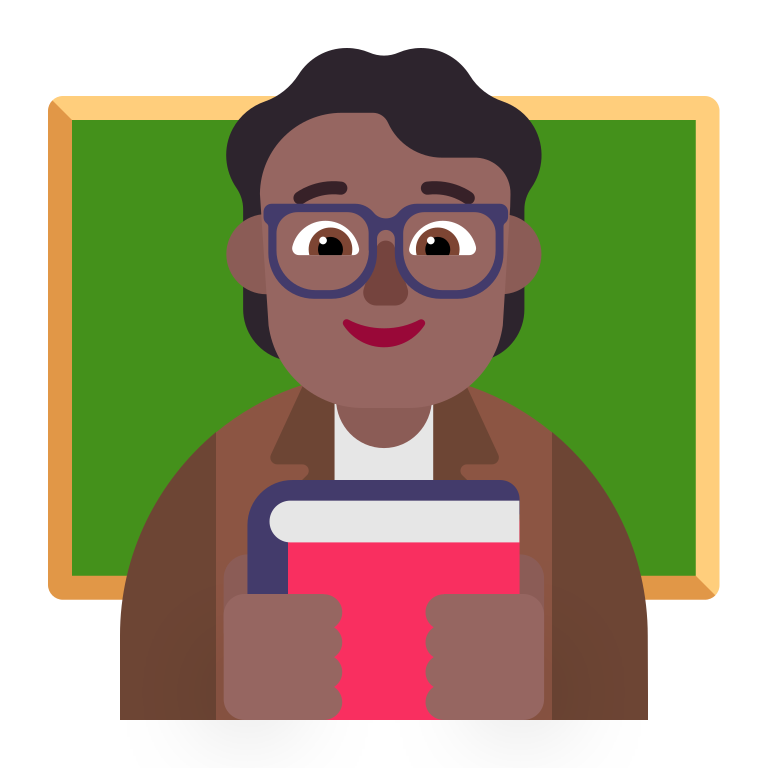
teacher flat  dark